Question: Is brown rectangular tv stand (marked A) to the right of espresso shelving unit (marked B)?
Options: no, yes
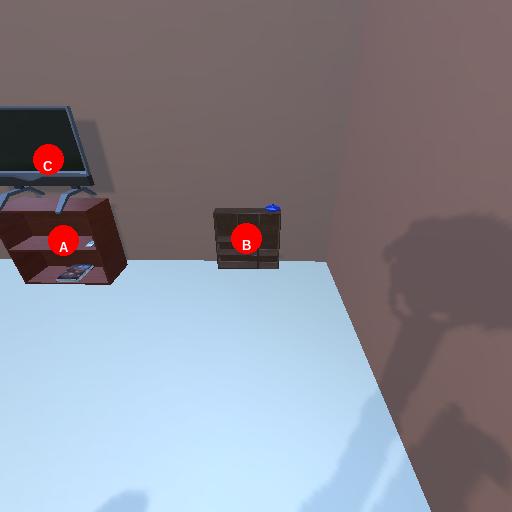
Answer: no